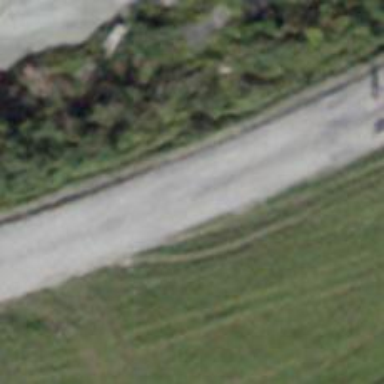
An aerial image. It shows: Unclassified road with gravel surface.